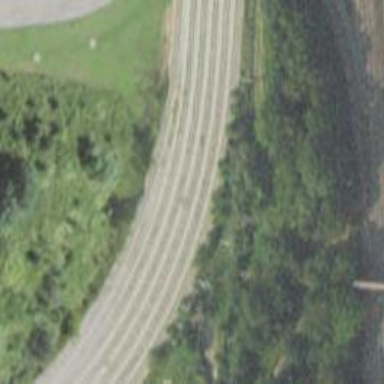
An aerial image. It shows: Railway spur service.